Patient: sex M, age 74
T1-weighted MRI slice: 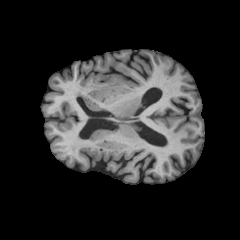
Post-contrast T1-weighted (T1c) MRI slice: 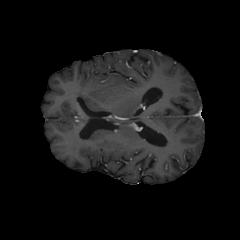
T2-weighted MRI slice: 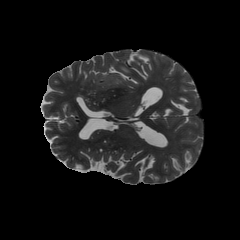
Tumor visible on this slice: yes
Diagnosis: Glioblastoma, IDH-wildtype
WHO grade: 4